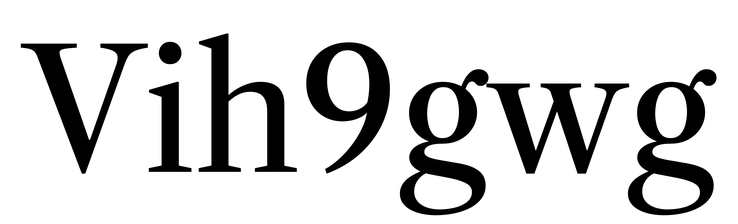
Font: LibreCaslonText_Regular